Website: ulta-beauty
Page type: account-dashboard
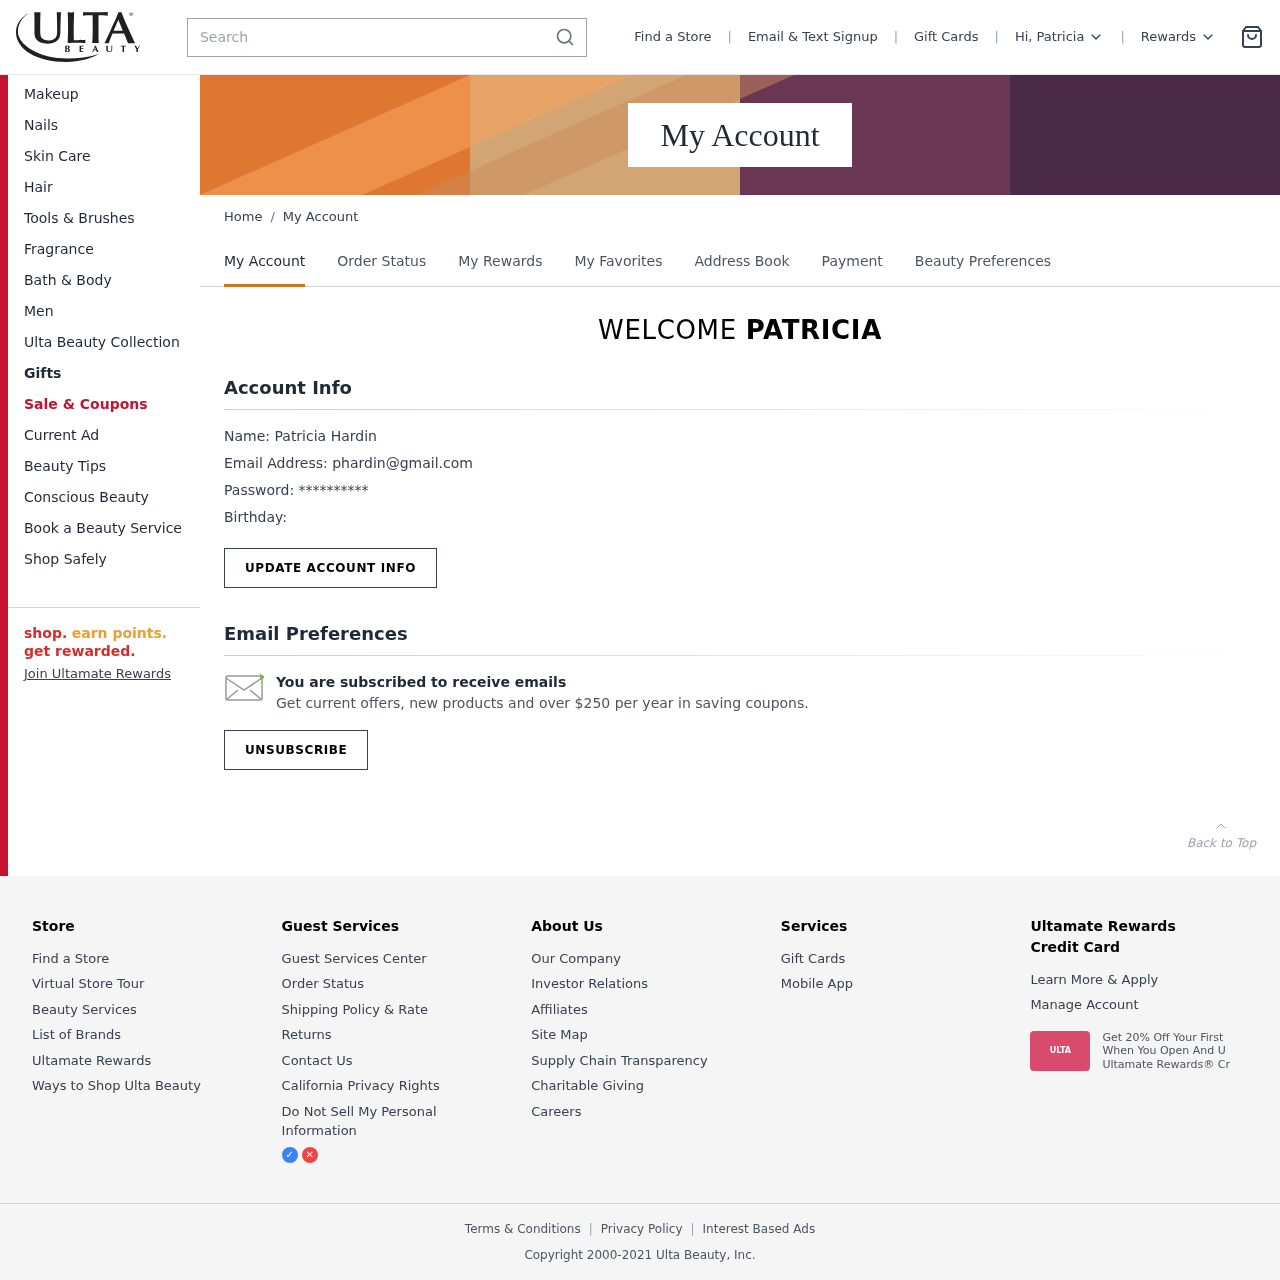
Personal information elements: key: PII_EMAIL
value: phardin@gmail.com
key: PII_FIRSTNAME
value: Patricia
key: PII_FIRSTNAME
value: PATRICIA
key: PII_FULLNAME
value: Patricia Hardin
Search elements: key: HEADER_SEARCH
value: Search